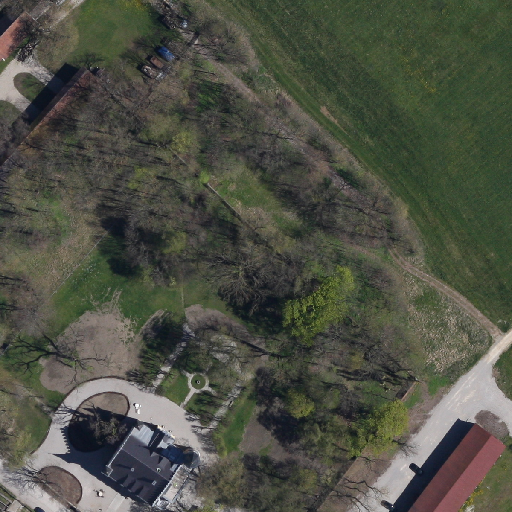
Referring expression: sidewalk along with tree